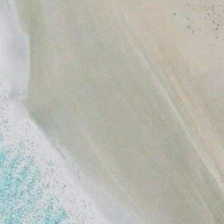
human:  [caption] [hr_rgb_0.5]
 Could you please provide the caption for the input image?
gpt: it is a piece of khaki beach .

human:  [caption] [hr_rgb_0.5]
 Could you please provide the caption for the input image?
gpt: it is a piece of khaki beach .

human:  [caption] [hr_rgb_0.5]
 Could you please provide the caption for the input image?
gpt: it is a piece of khaki beach .

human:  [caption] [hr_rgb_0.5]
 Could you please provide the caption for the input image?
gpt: it is a piece of khaki beach .

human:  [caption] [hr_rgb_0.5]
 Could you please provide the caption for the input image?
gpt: it is a piece of khaki beach .